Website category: sports
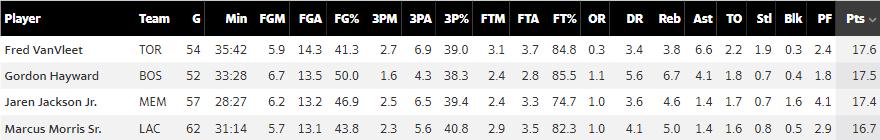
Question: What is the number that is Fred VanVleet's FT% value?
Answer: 84.8

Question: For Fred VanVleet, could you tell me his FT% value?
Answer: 84.8

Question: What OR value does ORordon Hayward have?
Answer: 1.1

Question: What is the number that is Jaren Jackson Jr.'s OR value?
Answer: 1.0

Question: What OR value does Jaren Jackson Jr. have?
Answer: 1.0

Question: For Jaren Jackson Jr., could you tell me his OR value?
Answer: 1.0

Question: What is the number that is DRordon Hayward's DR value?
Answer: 5.6

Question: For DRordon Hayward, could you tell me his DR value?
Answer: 5.6

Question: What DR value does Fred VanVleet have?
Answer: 3.4

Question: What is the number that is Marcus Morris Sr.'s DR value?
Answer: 4.1

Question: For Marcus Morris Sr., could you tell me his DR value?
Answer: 4.1

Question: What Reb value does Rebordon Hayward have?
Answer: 6.7

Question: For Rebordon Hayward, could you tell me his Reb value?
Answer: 6.7

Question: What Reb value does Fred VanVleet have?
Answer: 3.8

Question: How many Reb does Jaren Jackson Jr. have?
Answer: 4.6

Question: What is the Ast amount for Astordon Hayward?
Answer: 4.1

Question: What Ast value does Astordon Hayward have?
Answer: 4.1

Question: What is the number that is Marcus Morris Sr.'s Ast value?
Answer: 1.4

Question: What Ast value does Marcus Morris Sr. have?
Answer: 1.4

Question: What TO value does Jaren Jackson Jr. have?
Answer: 1.7

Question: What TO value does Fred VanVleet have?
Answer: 2.2

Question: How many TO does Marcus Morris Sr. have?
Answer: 1.6

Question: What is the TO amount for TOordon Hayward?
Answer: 1.8

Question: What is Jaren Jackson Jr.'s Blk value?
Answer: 1.6

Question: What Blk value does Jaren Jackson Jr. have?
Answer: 1.6

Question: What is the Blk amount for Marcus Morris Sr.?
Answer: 0.5

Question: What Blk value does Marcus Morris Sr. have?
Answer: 0.5

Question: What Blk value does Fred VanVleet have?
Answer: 0.3

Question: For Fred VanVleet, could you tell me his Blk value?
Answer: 0.3

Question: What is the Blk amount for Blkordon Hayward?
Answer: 0.4

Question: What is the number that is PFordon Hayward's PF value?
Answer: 1.8

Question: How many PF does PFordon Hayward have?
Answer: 1.8

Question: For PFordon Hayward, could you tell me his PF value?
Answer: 1.8

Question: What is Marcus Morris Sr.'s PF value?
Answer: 2.9

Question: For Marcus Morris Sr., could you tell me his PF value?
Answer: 2.9

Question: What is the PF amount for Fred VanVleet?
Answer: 2.4

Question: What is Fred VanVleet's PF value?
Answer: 2.4

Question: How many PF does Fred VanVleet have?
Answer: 2.4

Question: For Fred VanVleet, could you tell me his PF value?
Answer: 2.4

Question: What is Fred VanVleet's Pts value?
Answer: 17.6

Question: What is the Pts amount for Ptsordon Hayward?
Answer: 17.5

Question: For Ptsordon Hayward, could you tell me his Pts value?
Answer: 17.5

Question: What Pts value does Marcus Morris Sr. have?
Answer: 16.7

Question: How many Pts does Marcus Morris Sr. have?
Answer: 16.7

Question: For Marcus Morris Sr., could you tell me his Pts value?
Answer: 16.7